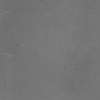
Atmospheric dust classification: dusty